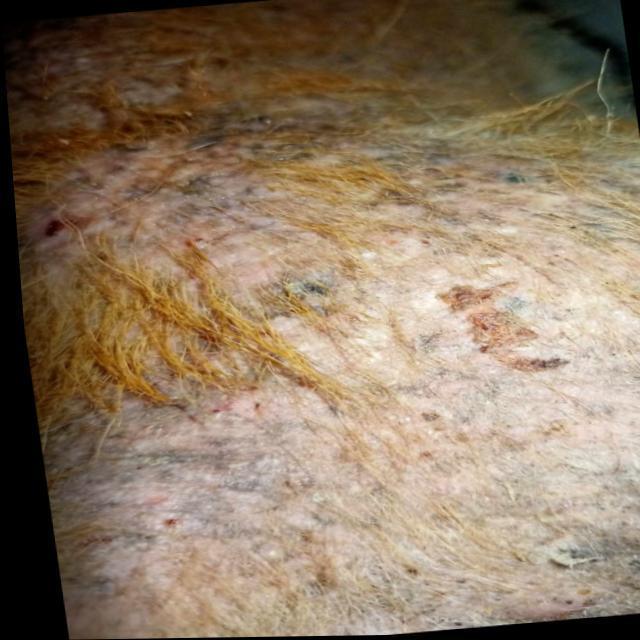
Canine demodicosis (Demodex mange) — caused by Demodex canis mites. Presents with alopecia, follicular papules, pustules, and comedones. Often localized on face and forelimbs.